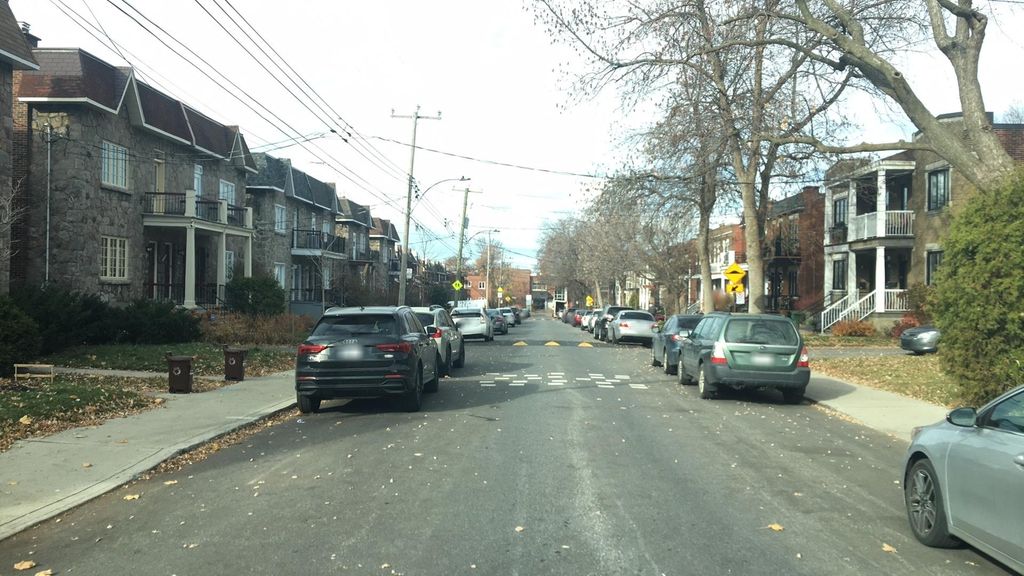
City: montreal